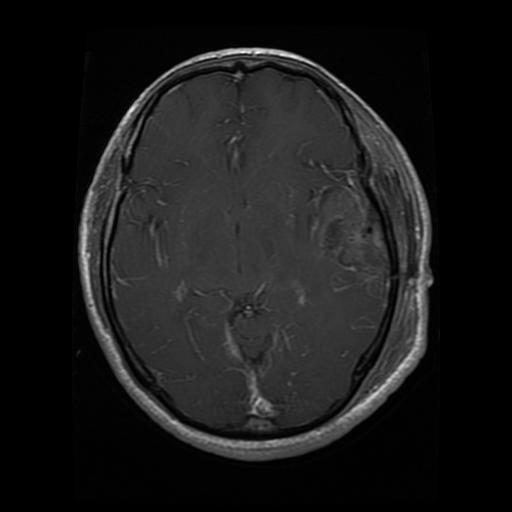
Label: glioma